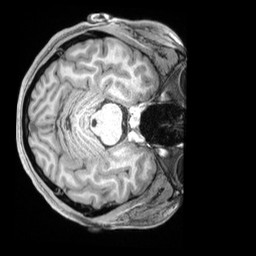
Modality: T1w
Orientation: axial
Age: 25
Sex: female
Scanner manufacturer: siemens
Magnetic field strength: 3 T
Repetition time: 2.4 s
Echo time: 0.00226 s